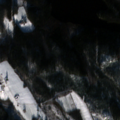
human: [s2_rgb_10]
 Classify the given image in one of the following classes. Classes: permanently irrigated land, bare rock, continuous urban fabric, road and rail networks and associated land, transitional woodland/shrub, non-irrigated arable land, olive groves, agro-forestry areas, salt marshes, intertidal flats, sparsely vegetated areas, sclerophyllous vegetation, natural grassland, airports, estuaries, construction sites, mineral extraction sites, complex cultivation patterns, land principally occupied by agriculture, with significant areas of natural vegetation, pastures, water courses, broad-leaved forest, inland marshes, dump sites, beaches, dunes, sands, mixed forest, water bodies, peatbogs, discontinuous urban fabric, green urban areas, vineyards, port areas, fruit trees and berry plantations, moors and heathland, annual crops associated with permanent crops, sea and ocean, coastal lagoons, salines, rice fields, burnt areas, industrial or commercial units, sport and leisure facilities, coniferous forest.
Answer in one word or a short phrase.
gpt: land principally occupied by agriculture, with significant areas of natural vegetation, coniferous forest, mixed forest, transitional woodland/shrub, water bodies